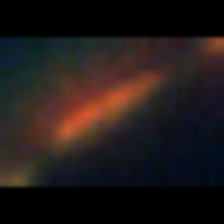
Taxon: Pennate
Group: Diatoms